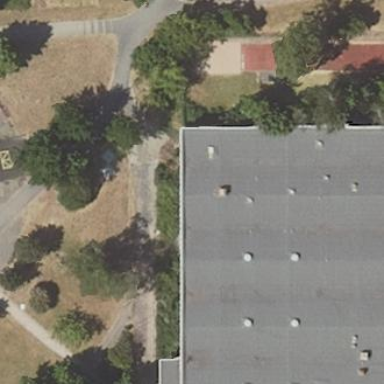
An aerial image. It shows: Flat-roofed building with gray roof.